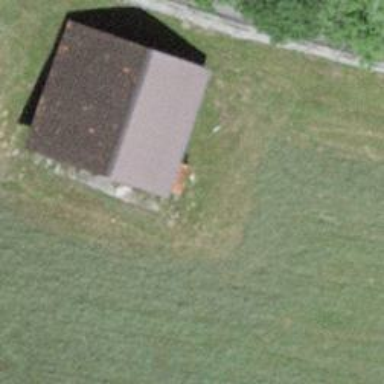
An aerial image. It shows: Rural barn.